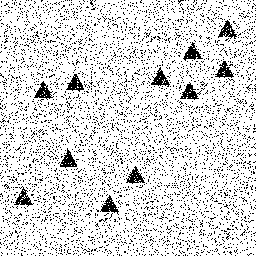
Squares: 0
Triangles: 11
Stars: 0
Total shapes: 11